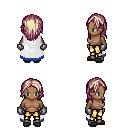
a pixel art fantasy rpg character, female body template, human, dark skin, white trimmed cape, gold greaves, white blonde long hairstyle, metal gloves, gray slippers, four views (front, back, left, right), 2x2 character sprite sheet, small pixel art, hard edges, no anti-aliasing